Field crop: tomato
Growth stage: 2
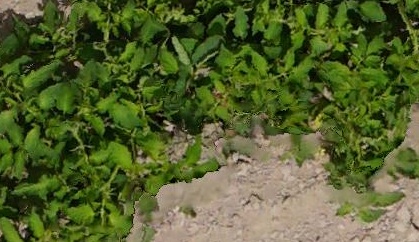
Species: tomato